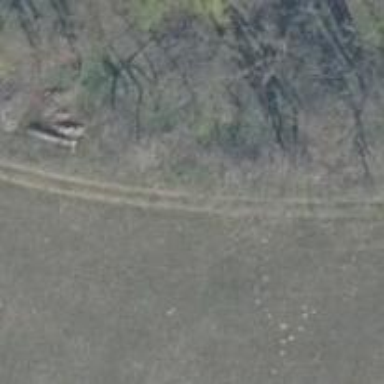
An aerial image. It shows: Track with grade5 tracktype.